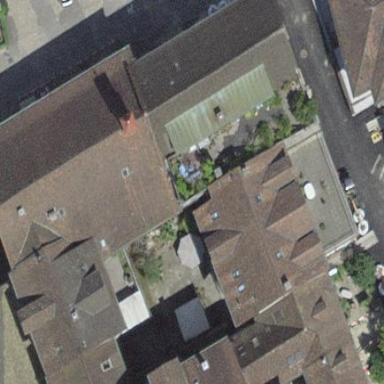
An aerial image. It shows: Place of worship with tiled roof.